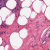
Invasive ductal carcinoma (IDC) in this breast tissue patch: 0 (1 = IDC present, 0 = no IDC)